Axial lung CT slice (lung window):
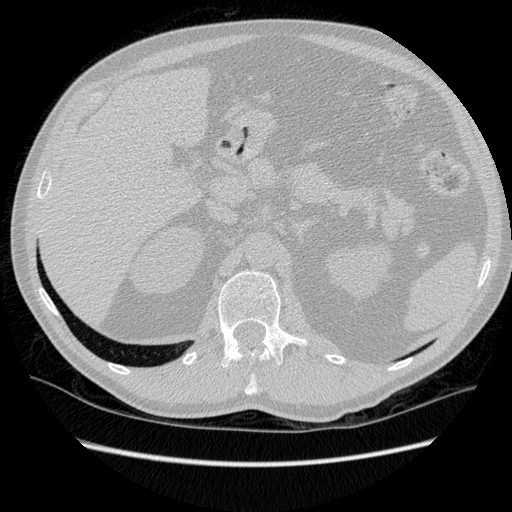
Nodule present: no